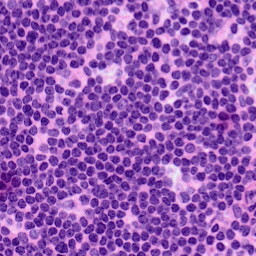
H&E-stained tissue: LymphNode